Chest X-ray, PA view. Patient: 47 years old, sex F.
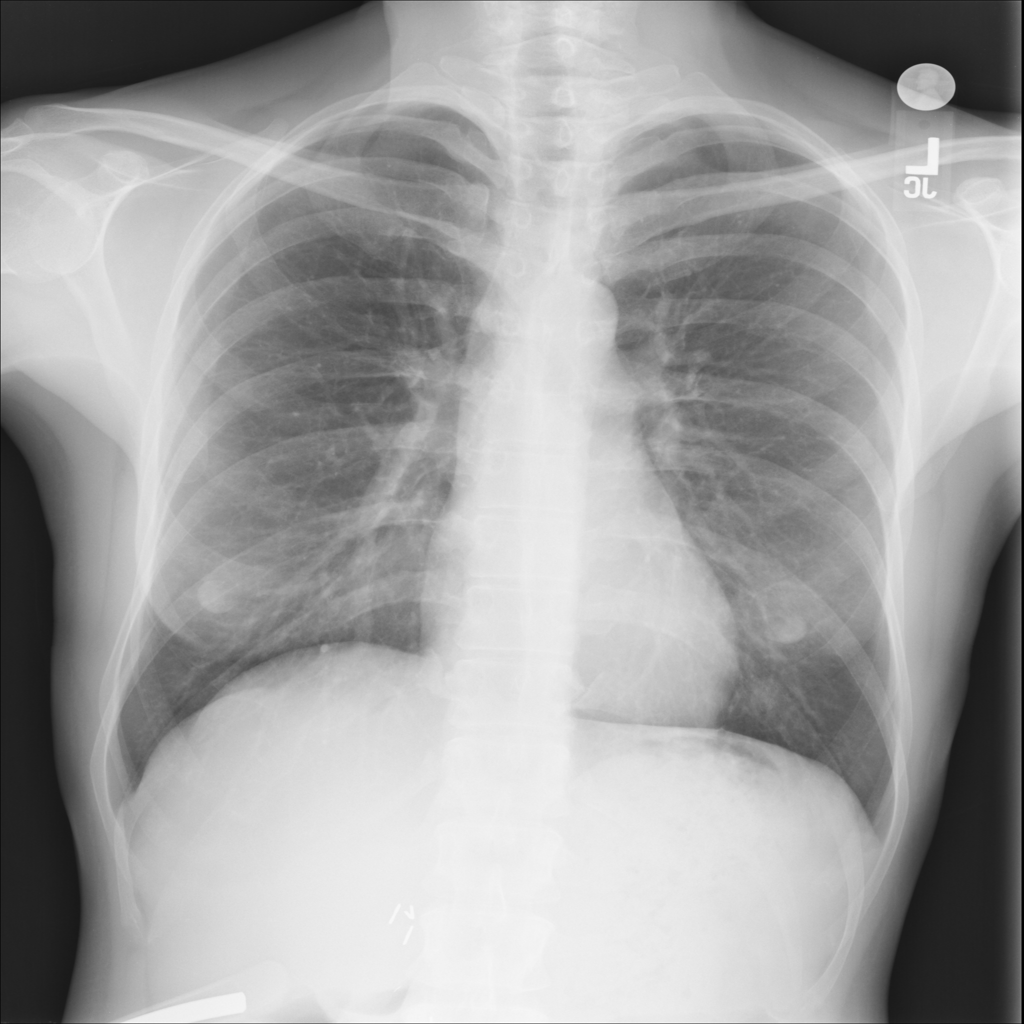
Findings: No Finding